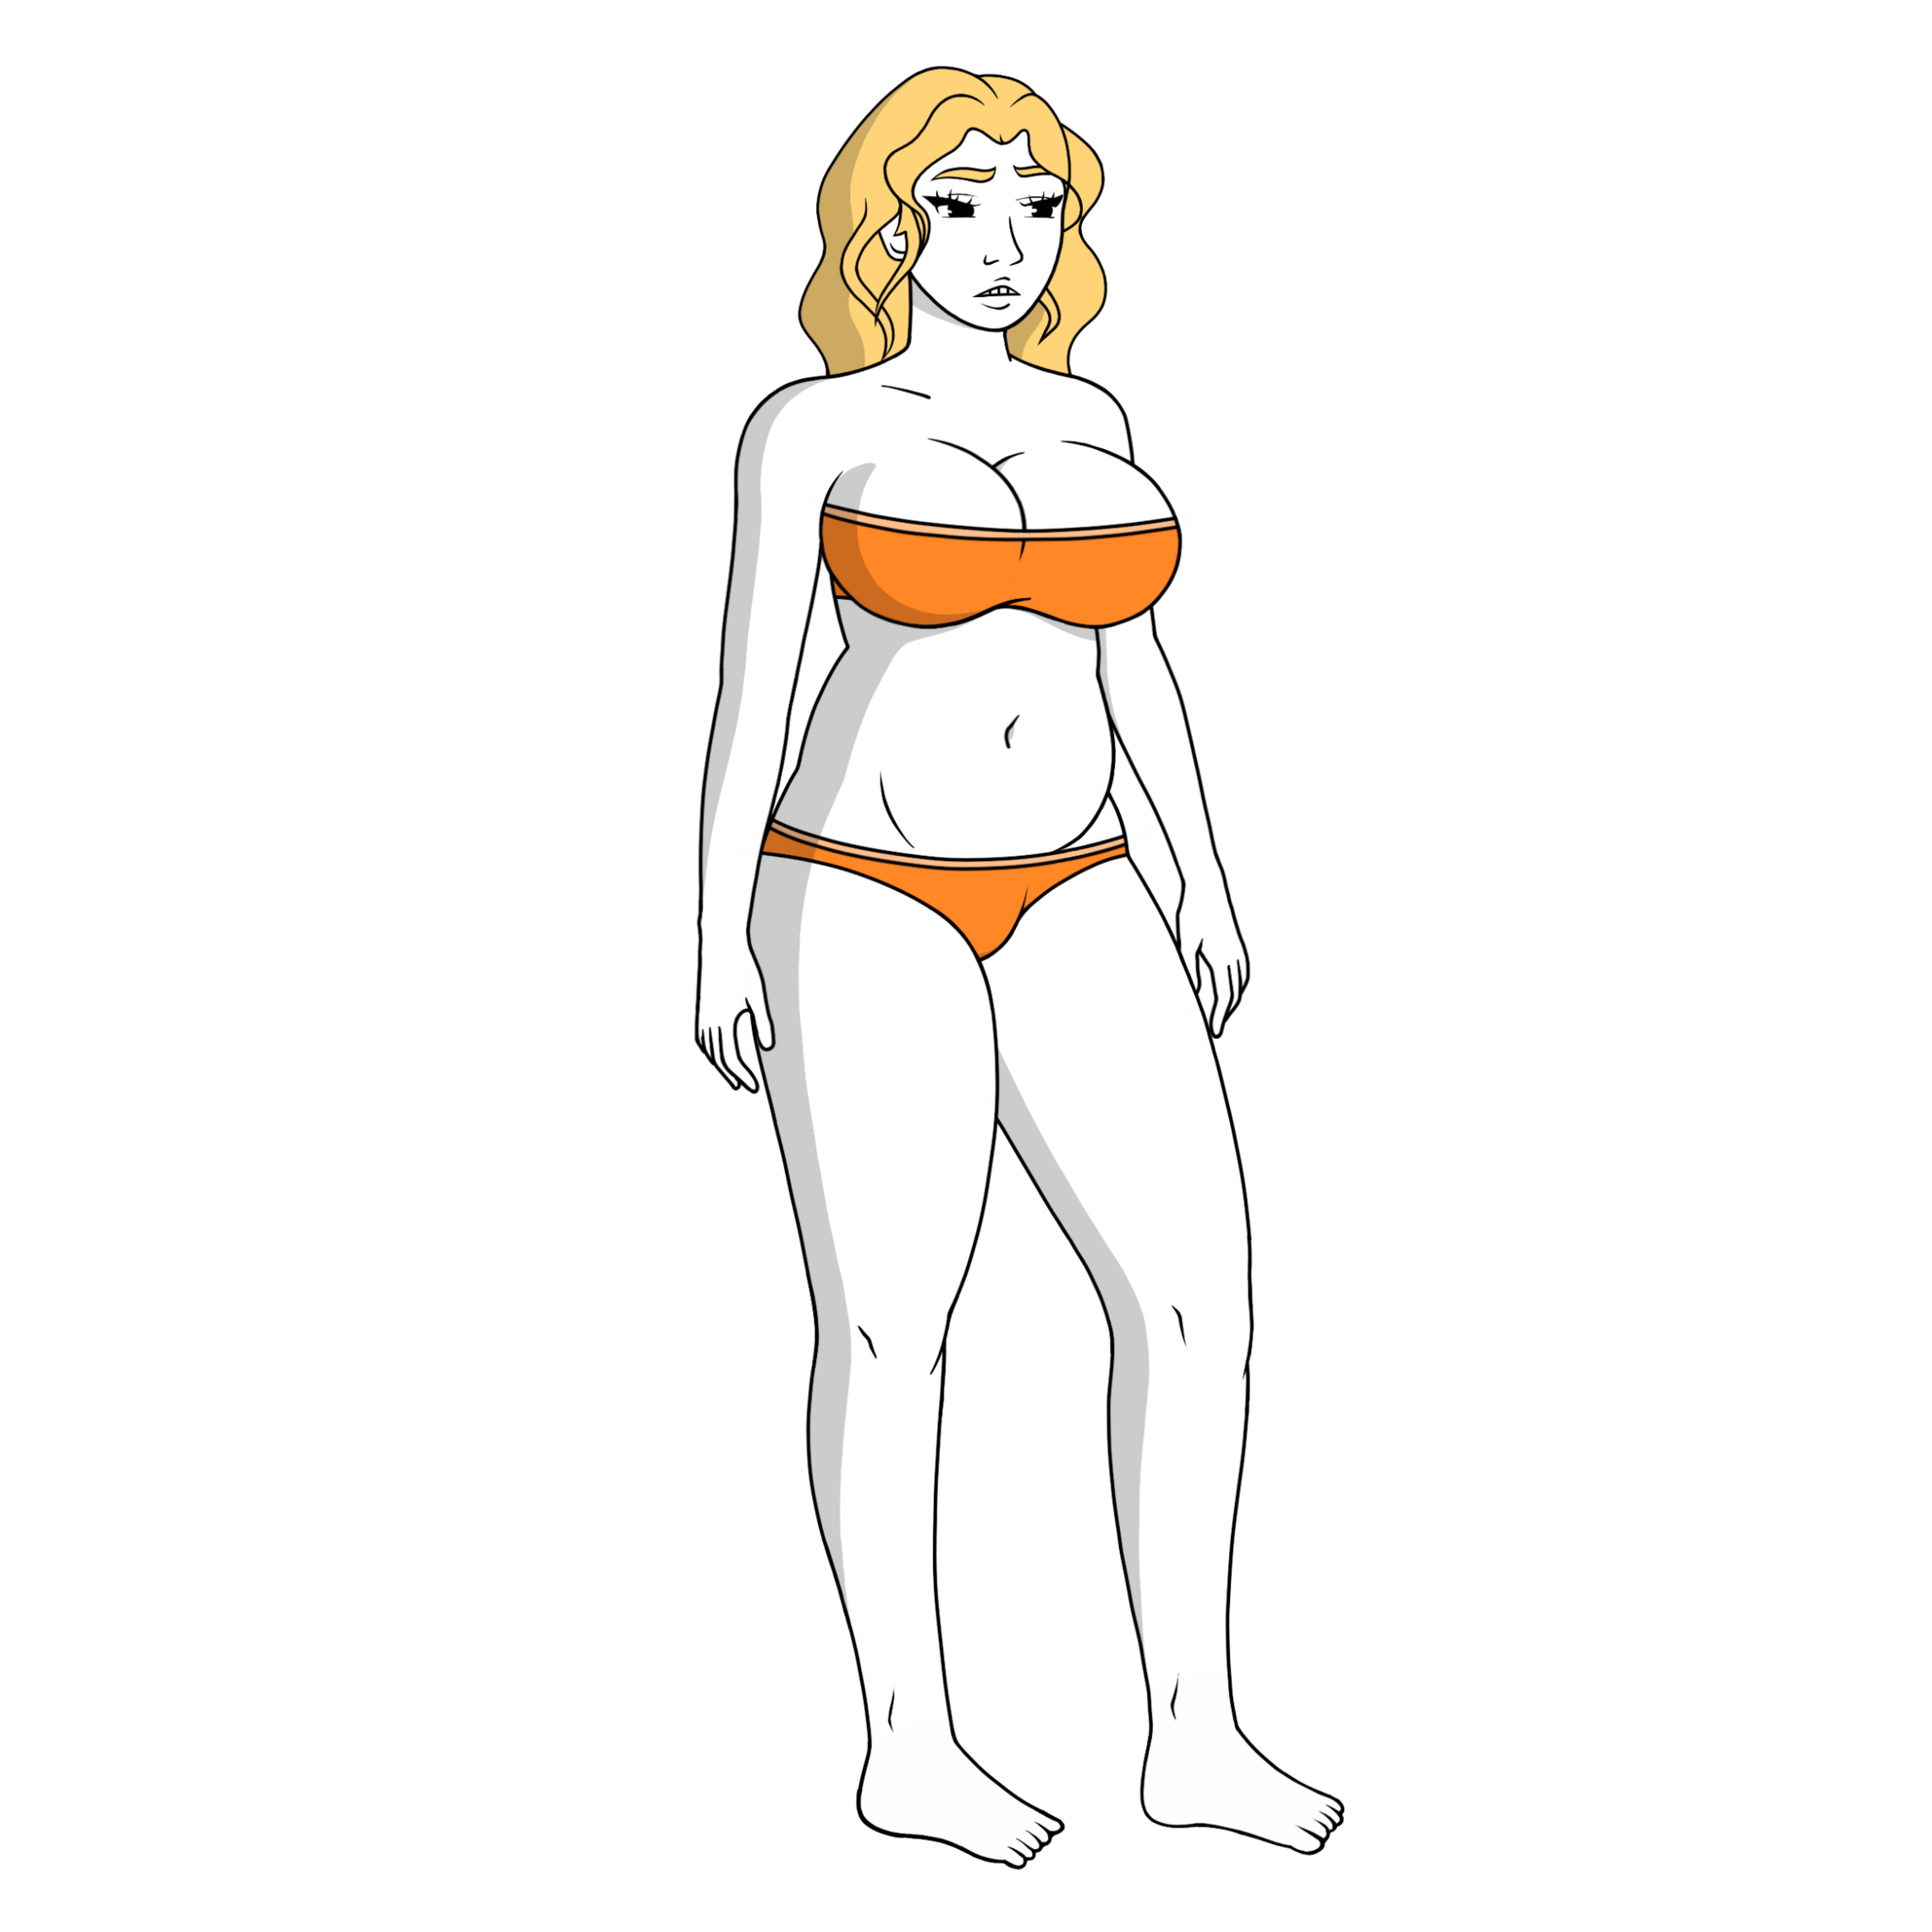
Label: 5_Trad_Wife